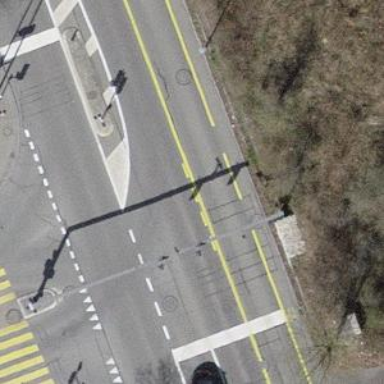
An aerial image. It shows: Secondary road with asphalt surface and designated cycle lane.